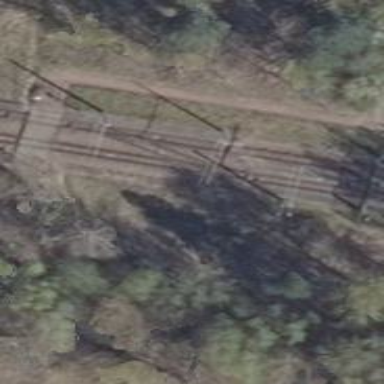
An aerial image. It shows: Tram railway.